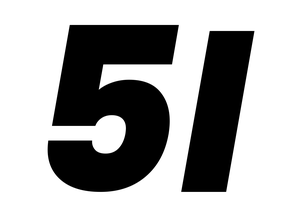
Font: Poppins-ExtraBoldItalic